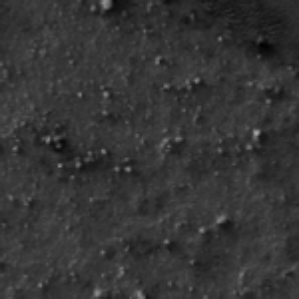
Label: frost